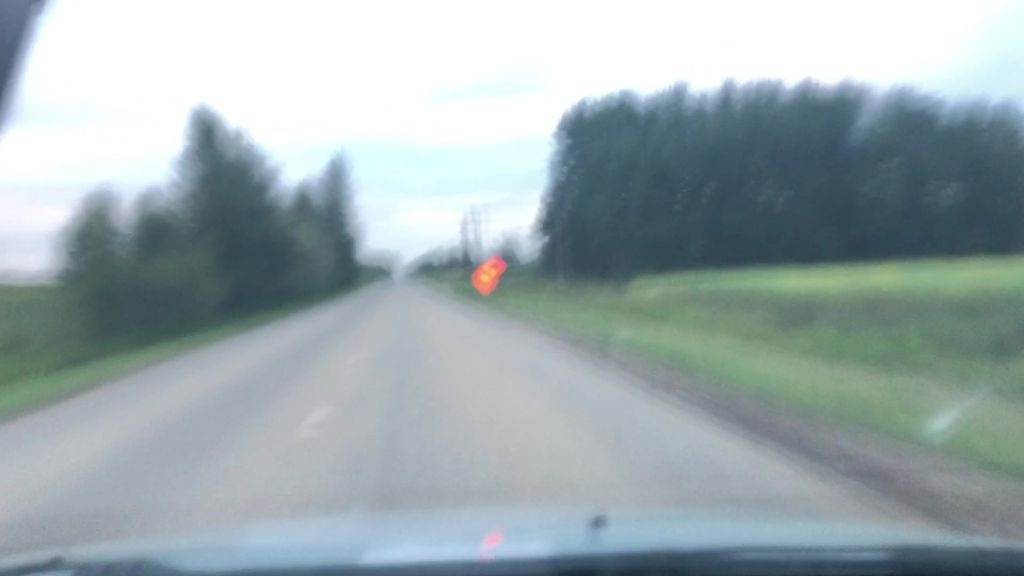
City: edmonton